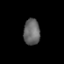
Tissue: prostate
Cell type: T cells
Senescence score: 0.7568
Nuclear area (px): 424
Mean DAPI intensity: 101.988